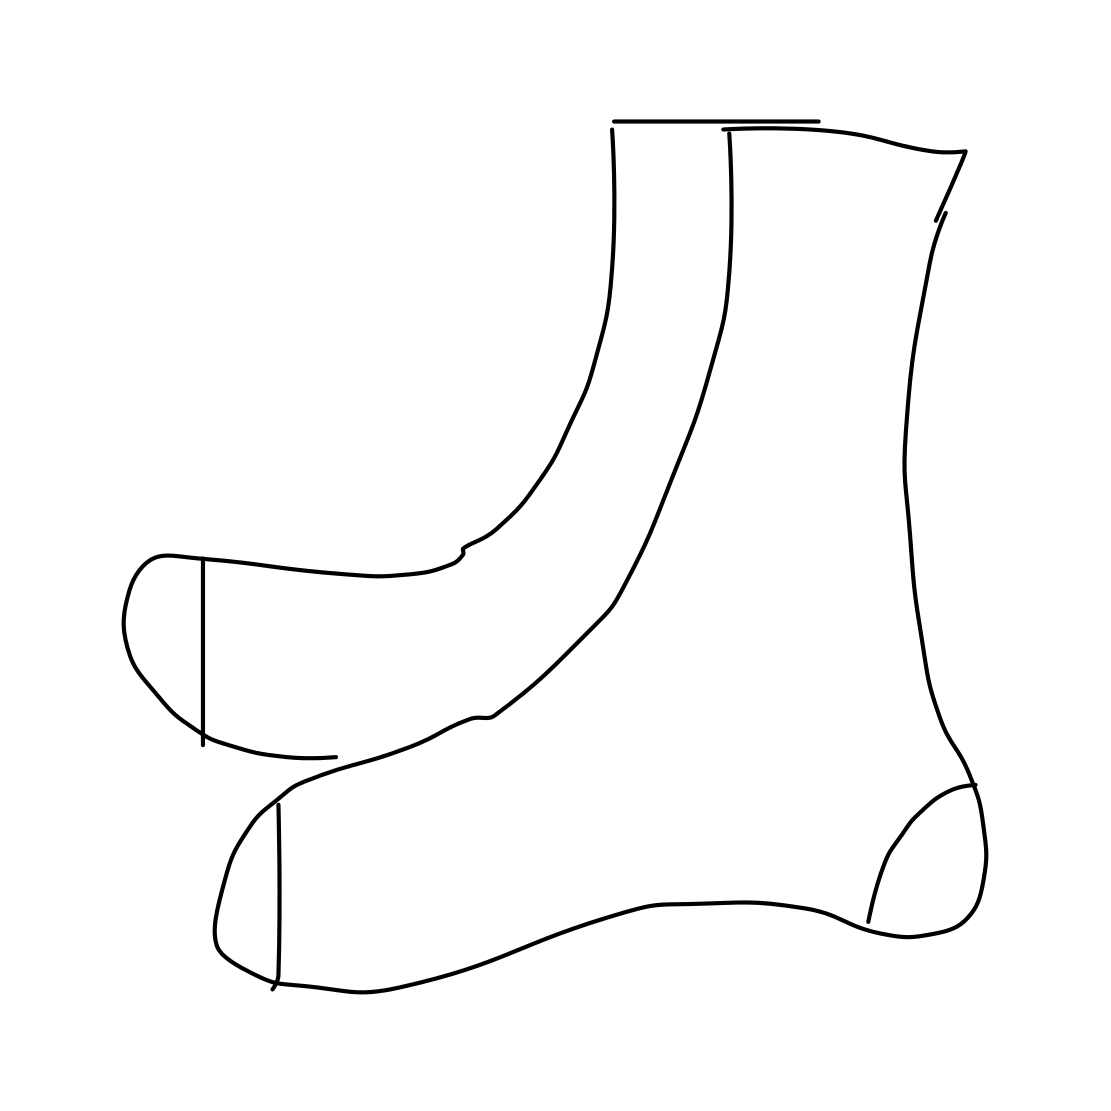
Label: socks